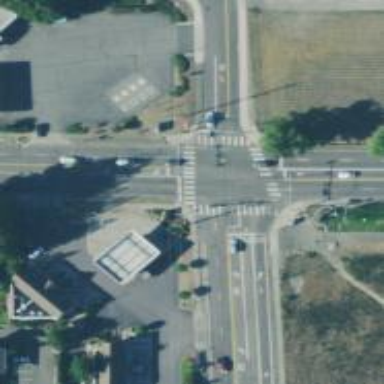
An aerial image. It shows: Zebra crossing on the road.